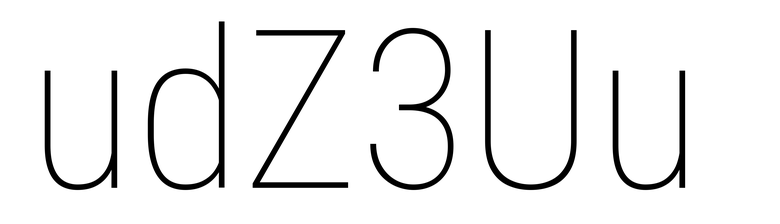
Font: Roboto_Condensed_Thin